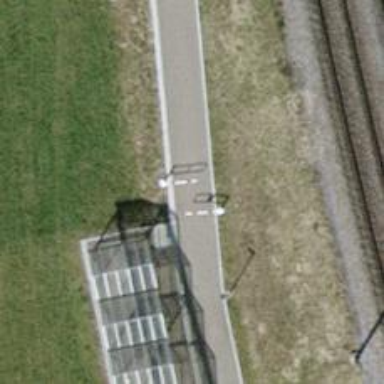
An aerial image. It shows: Double openable cycle barrier.